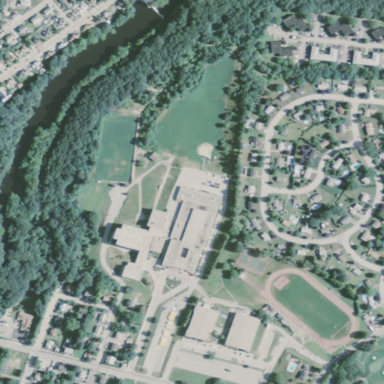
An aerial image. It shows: School.